Field crop: maize
Growth stage: 2
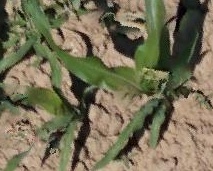
Species: maize